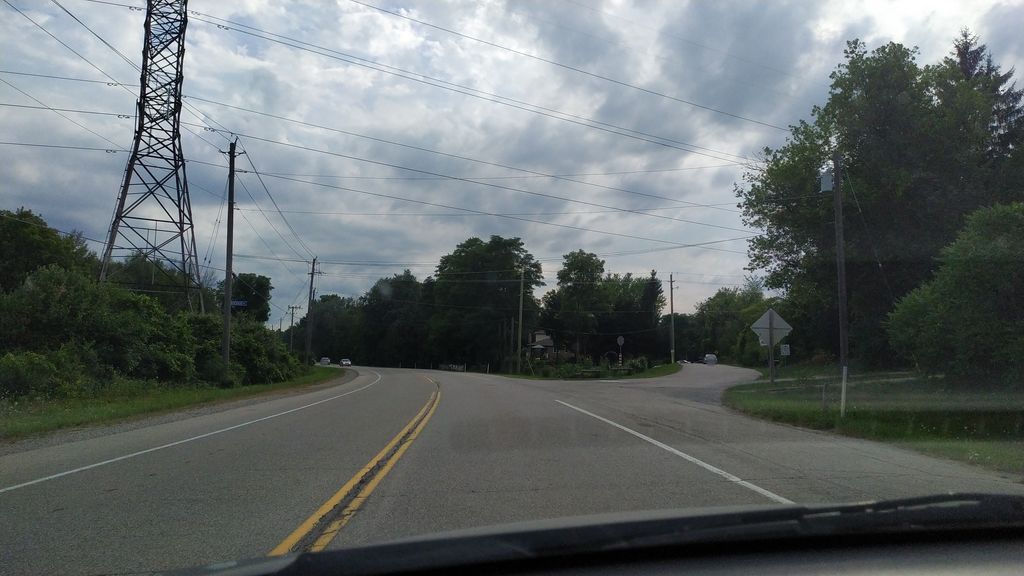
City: kitchener-waterloo